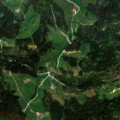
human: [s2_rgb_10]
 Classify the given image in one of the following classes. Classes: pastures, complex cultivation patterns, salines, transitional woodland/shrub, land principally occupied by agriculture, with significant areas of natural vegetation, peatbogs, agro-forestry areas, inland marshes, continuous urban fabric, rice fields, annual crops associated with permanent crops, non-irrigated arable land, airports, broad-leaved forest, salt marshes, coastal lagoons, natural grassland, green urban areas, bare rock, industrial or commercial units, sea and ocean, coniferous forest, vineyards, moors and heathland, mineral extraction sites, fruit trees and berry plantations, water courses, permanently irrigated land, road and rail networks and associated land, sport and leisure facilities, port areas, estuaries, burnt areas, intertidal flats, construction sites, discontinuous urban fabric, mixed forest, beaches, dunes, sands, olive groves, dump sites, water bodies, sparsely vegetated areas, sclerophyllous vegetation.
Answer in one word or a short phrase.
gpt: pastures, coniferous forest, mixed forest